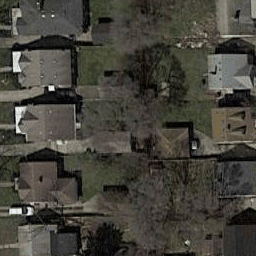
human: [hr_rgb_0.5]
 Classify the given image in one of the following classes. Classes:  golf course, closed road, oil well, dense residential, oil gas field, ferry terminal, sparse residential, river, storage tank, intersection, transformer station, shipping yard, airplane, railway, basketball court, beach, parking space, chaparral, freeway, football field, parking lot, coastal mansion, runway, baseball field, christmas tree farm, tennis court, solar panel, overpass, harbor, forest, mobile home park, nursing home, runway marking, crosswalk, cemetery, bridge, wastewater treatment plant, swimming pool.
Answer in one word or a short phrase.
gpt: dense residential